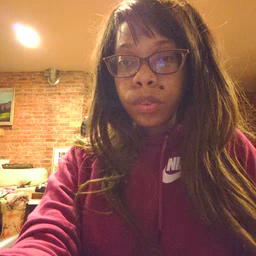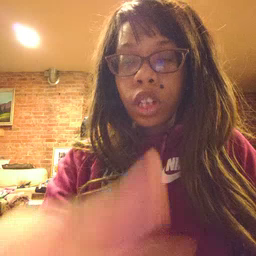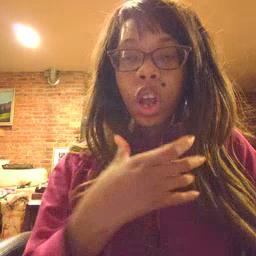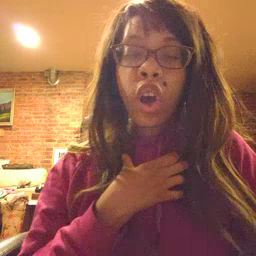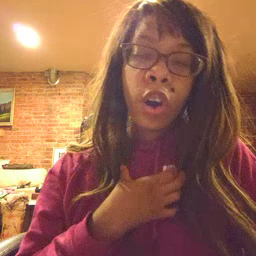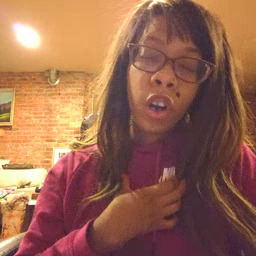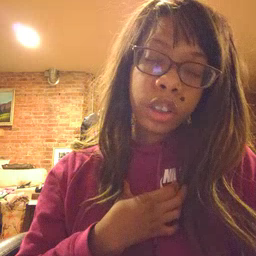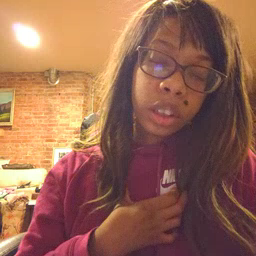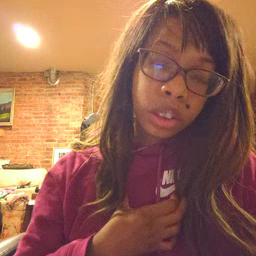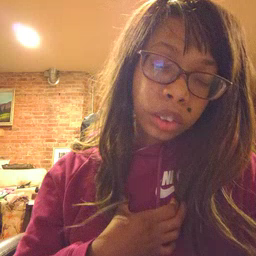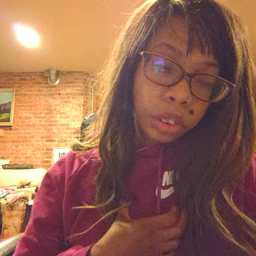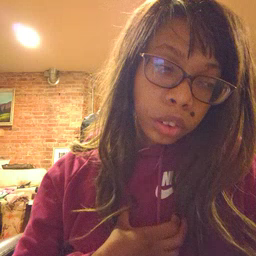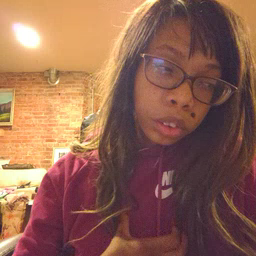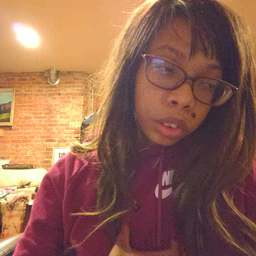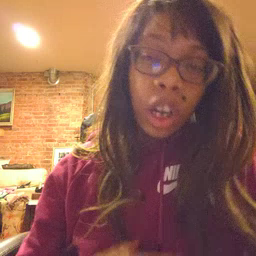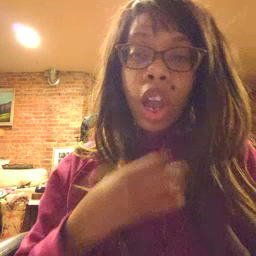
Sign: hungry